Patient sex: M
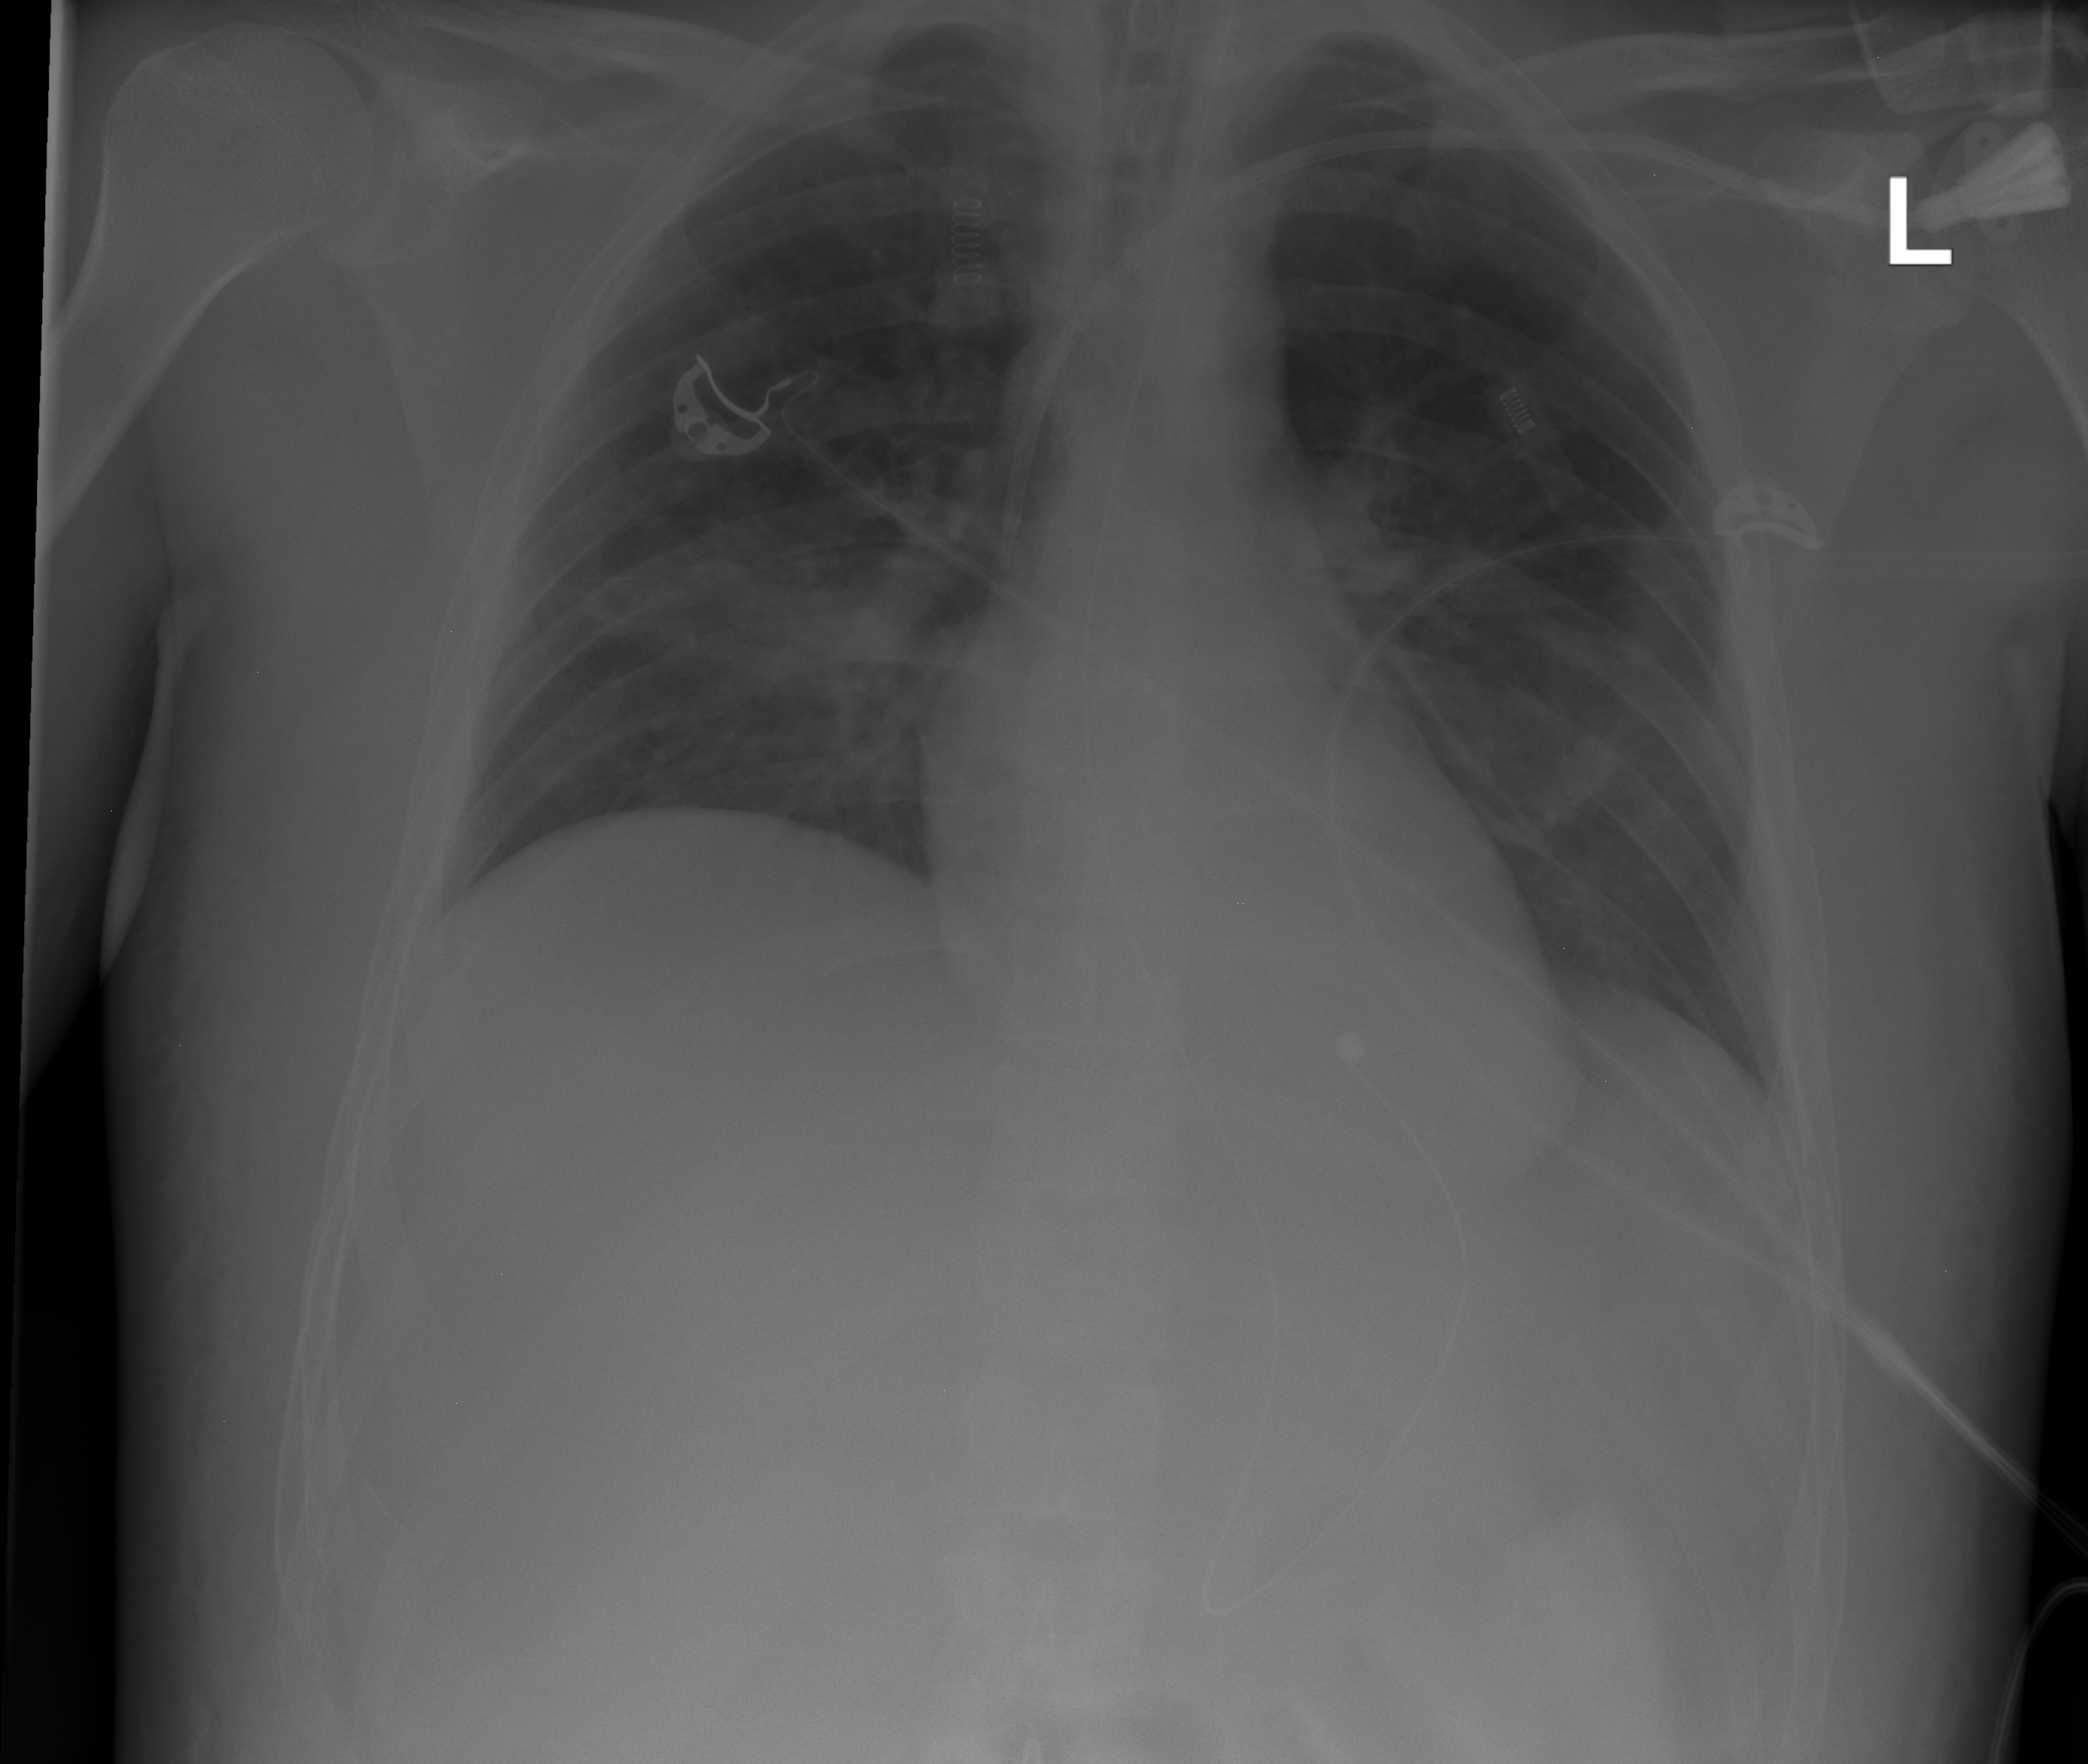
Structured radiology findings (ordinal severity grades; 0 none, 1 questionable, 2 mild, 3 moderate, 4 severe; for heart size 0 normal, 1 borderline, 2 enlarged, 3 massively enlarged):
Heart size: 0
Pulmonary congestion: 0
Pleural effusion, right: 0
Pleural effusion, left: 0
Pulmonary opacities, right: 1
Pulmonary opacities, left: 0
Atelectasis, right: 2
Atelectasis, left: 2